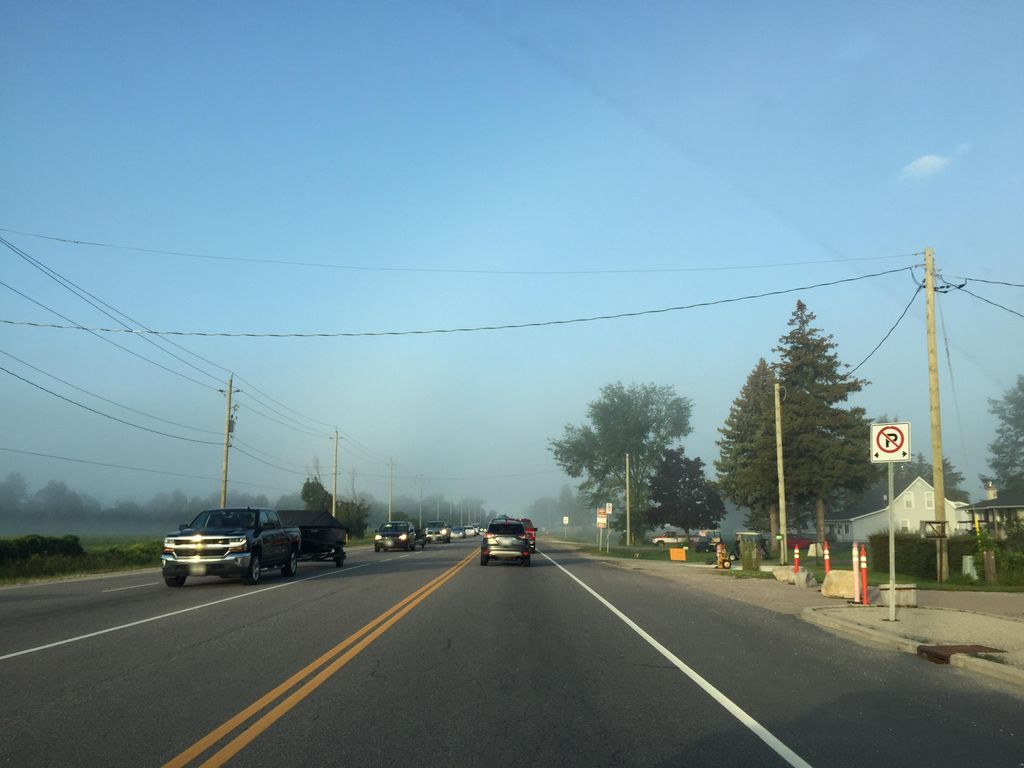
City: kitchener-waterloo